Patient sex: F
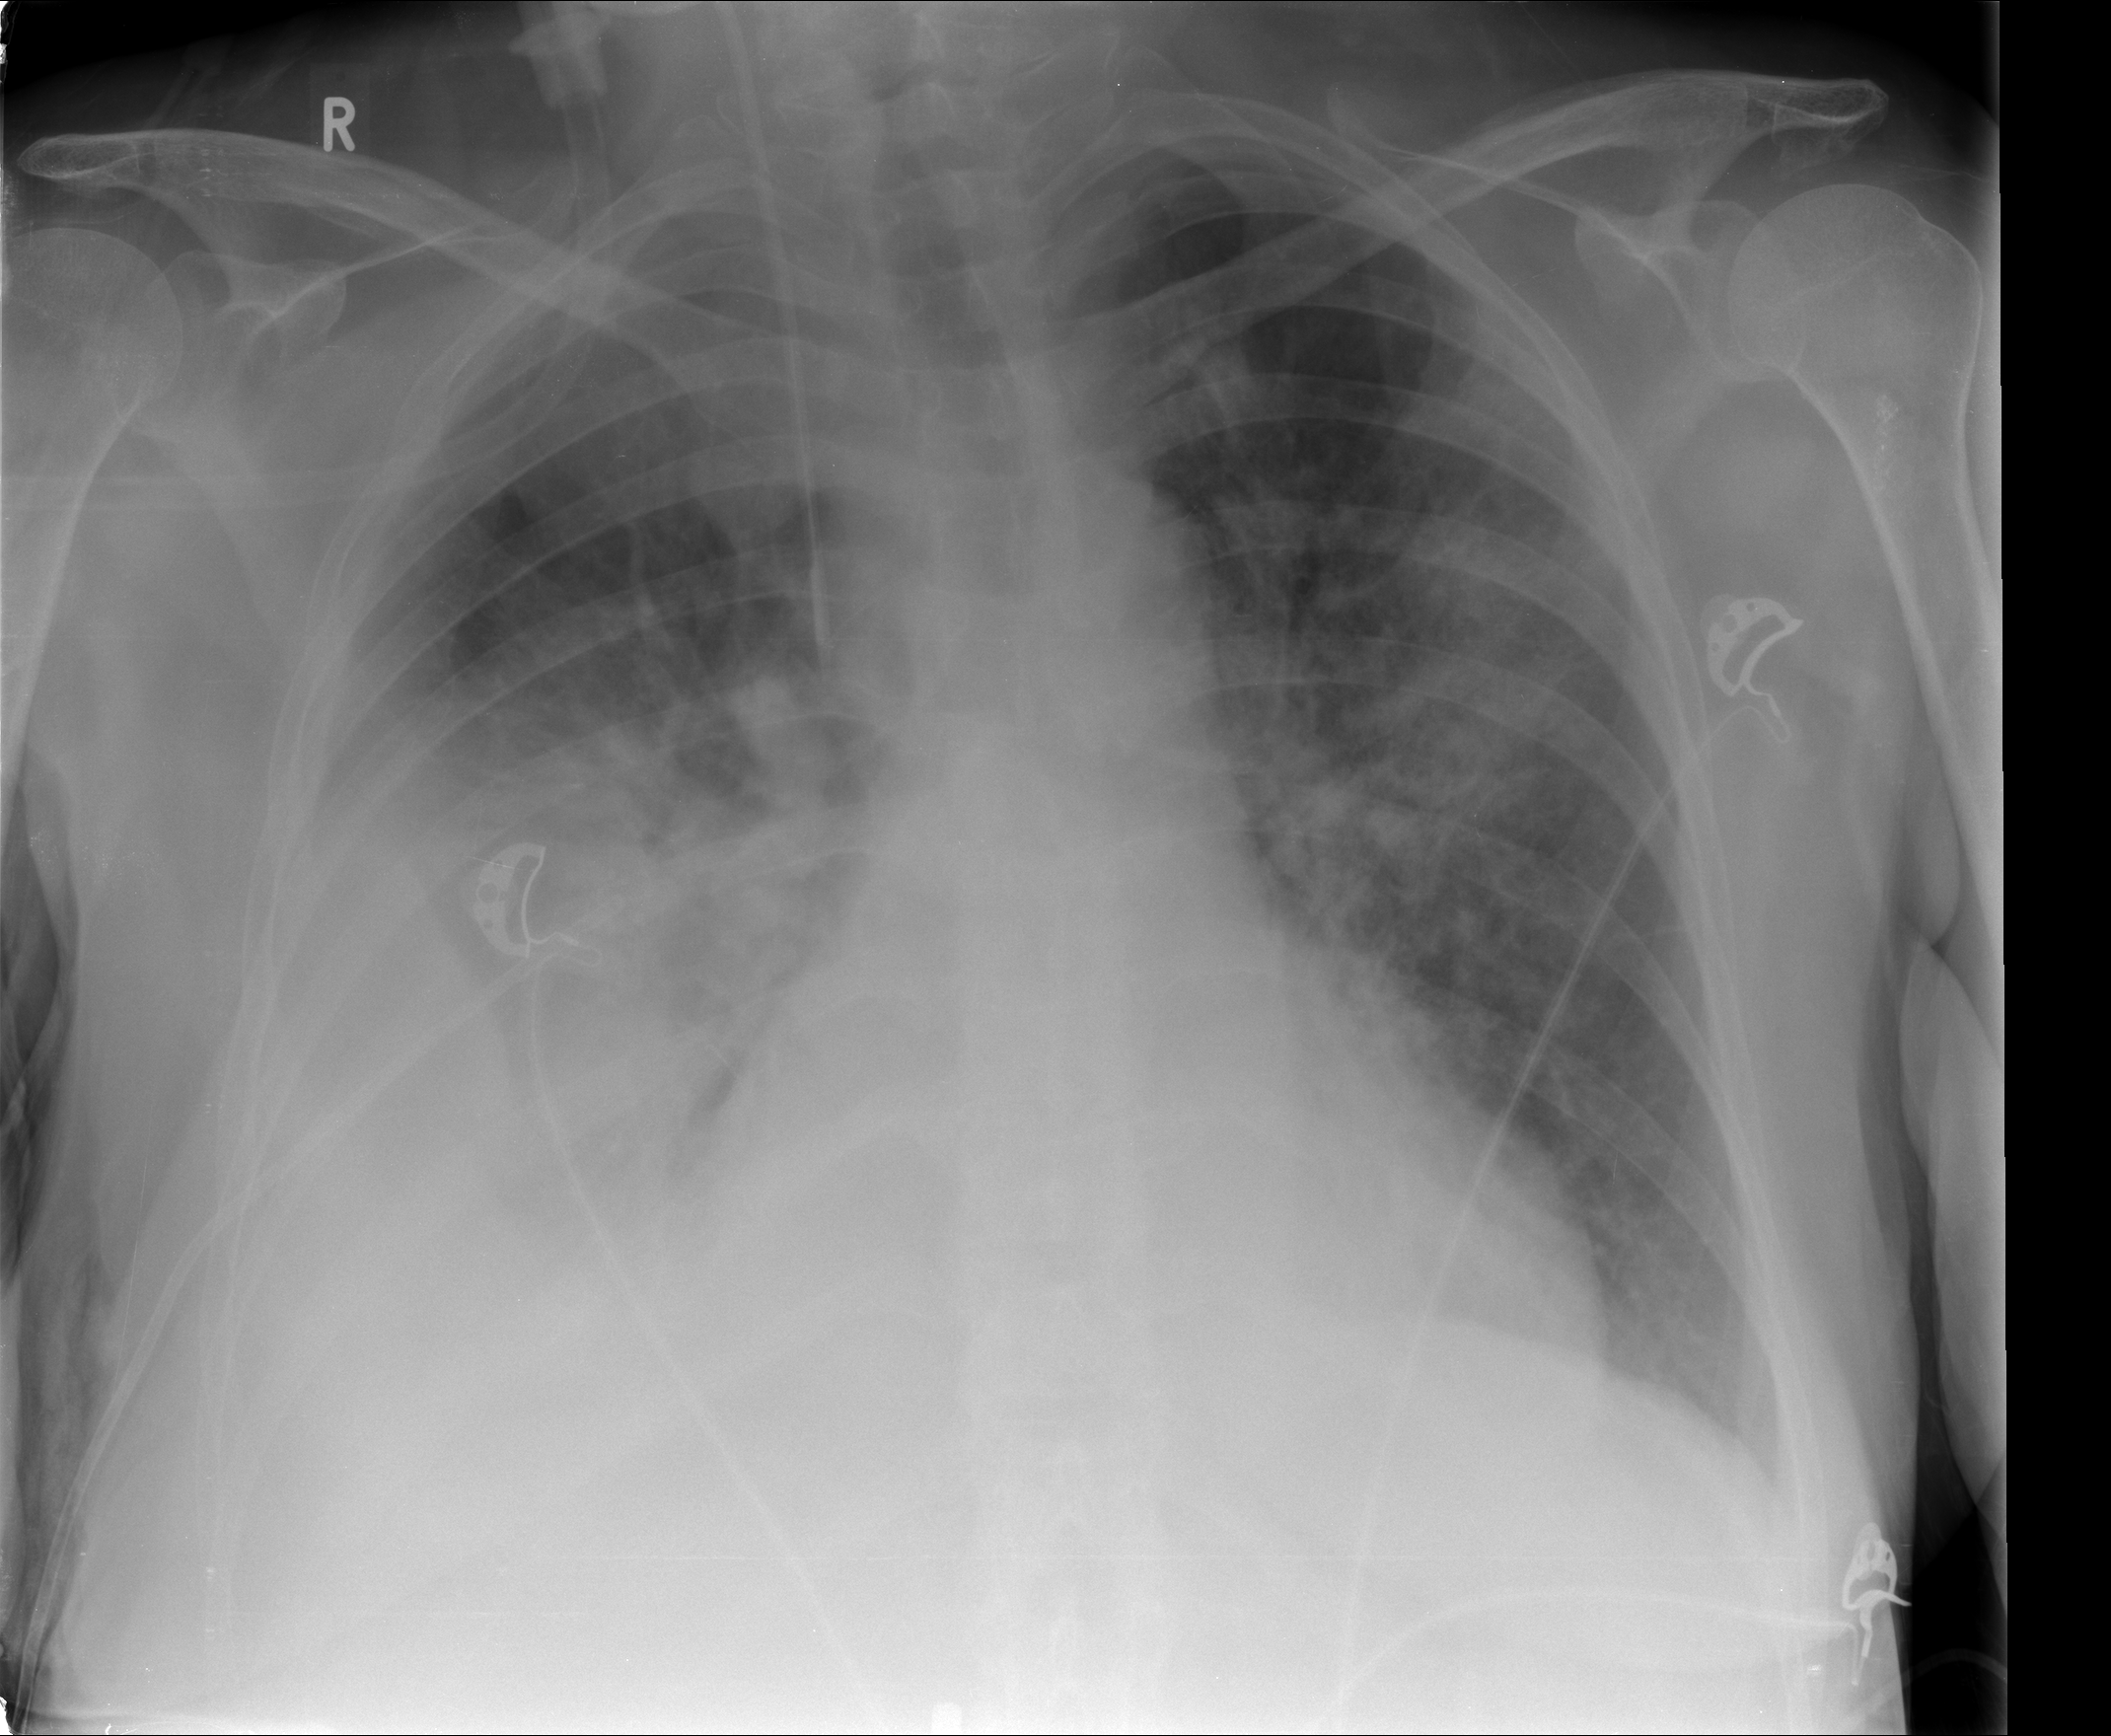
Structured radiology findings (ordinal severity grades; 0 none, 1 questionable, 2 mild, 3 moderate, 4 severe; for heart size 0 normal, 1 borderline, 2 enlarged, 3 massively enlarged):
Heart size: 1
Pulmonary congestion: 2
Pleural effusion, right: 3
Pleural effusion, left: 0
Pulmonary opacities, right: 2
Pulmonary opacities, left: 2
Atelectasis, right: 3
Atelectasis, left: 0